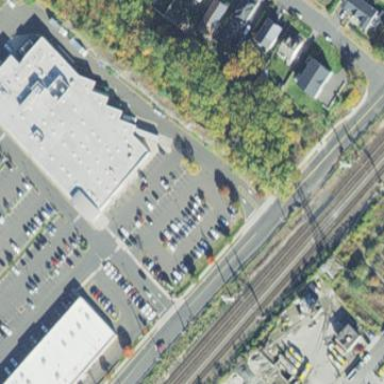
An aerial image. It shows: Supermarket building.